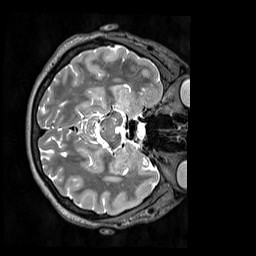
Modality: T2w
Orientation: axial
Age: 53
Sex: female
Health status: healthy
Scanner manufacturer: siemens
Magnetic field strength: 3 T
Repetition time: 3.2 s
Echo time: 0.568 s